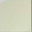
Piece: xx